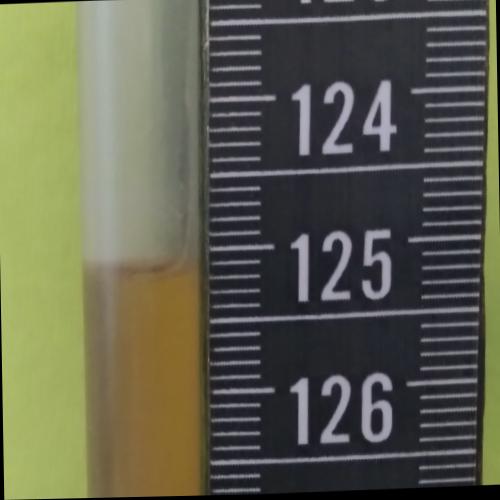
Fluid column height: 125.1 cm